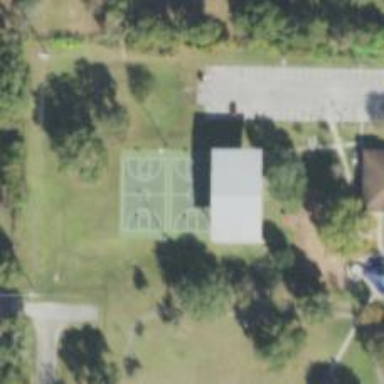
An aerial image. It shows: Basketball court in the leisure land pitch.